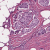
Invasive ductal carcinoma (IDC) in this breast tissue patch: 1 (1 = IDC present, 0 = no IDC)